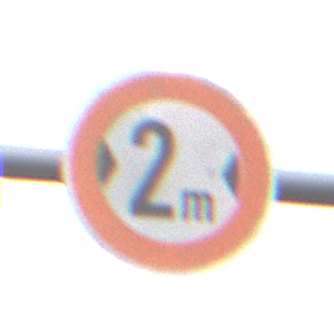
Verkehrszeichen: TatsaechlicheBreite2
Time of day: Midday
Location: Outdoor (Nature)
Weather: PartlyCloudy
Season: NotSpecified
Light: Natural